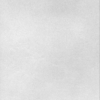
Label: dusty